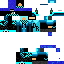
A male skeleton skin with dark skin, wearing brown helmet dressed in a blue armor chest and black pants, featuring a closed mouth.